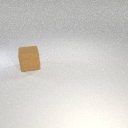
large brown rubber cube